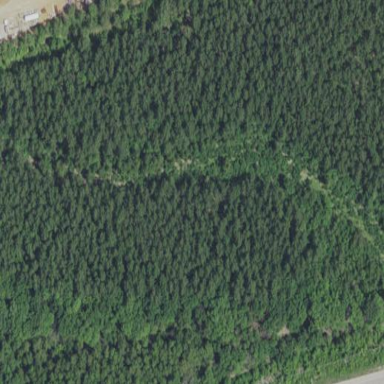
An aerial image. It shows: Deciduous broadleaved woodland.